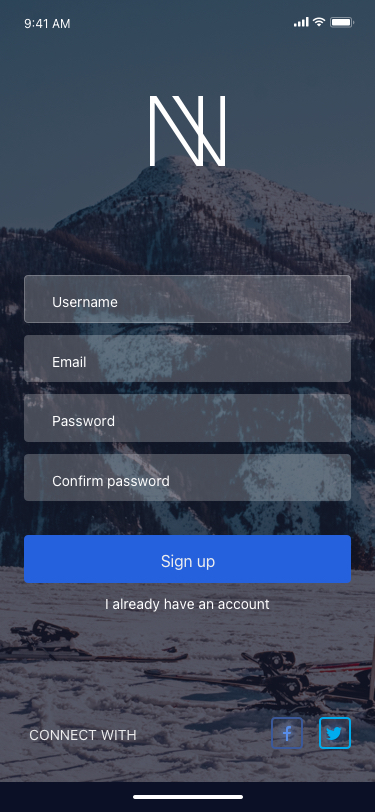
Text in this UI design:
Connect with
I already have an account
Sign up
Confirm password
Password
Email
Username